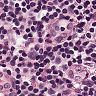
Metastatic tissue present: no